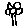
Label: flower